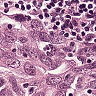
Metastatic tissue present: yes